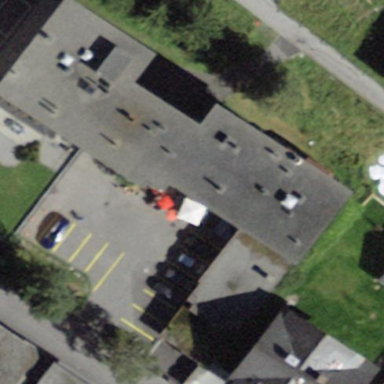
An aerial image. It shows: Hotel building.